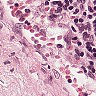
Metastatic tissue present: no